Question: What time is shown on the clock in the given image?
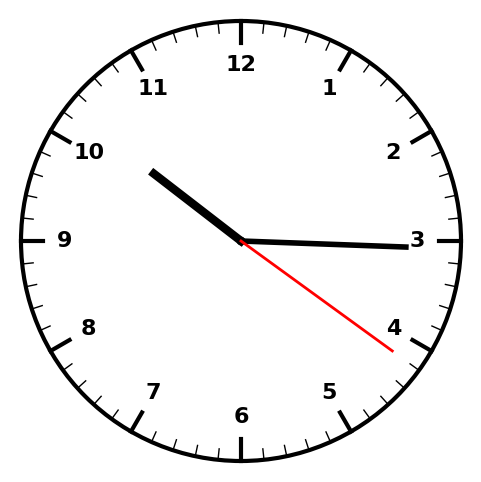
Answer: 10:15:21